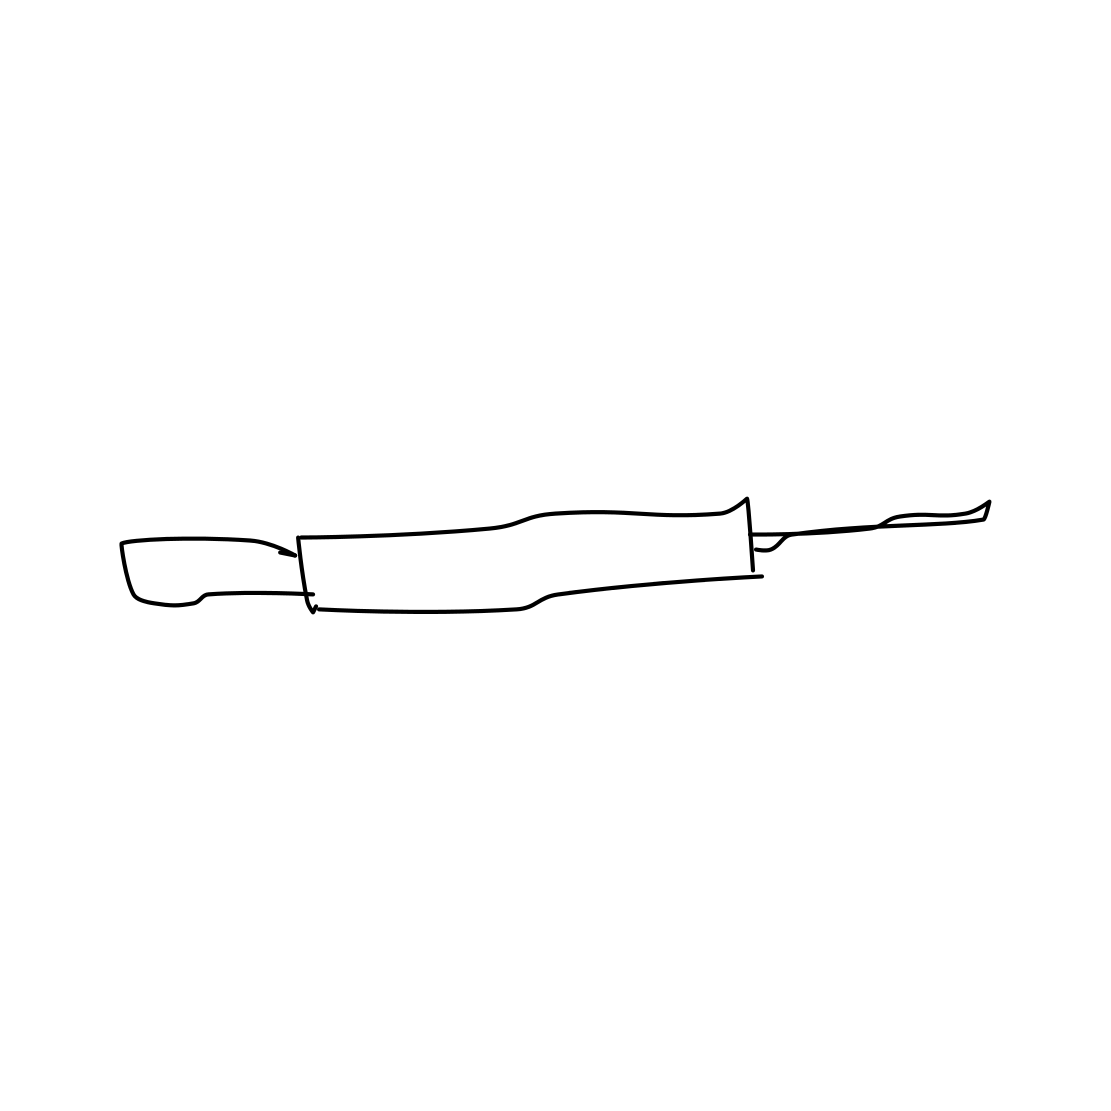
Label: syringe